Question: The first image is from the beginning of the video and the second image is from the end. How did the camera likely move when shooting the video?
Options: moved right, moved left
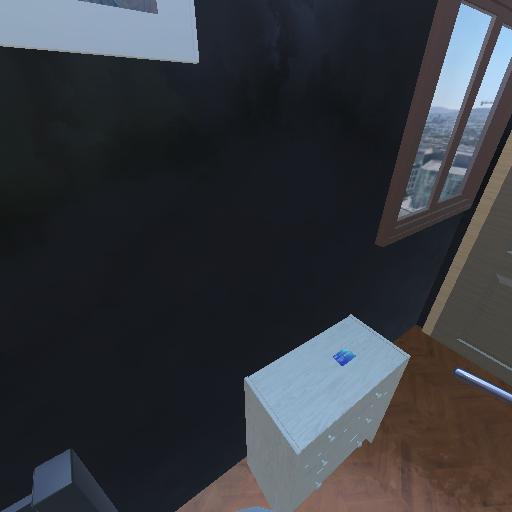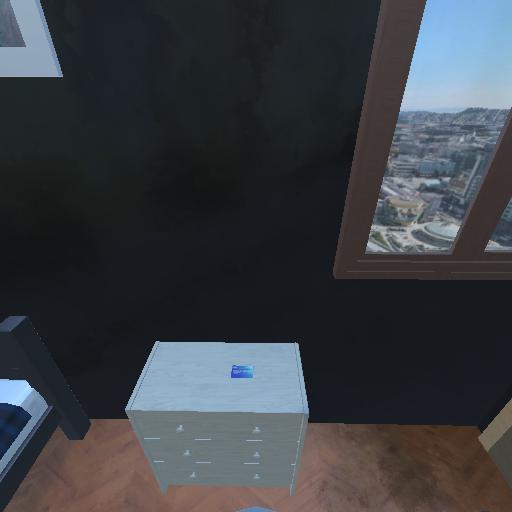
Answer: moved right